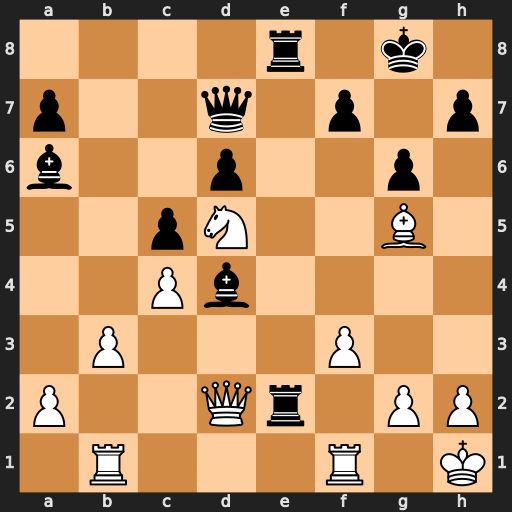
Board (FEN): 4r1k1/p2q1p1p/b2p2p1/2pN2B1/2Pb4/1P3P2/P2Qr1PP/1R3R1K
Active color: w
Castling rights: -
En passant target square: -
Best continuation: Qxd4 cxd4 Nf6+ Kg7 Nxd7